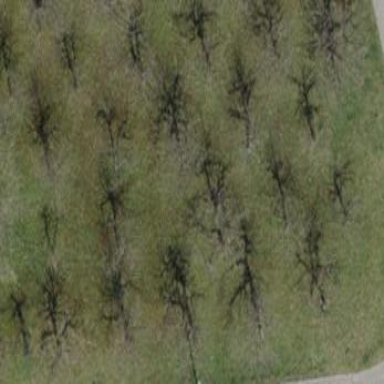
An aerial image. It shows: Orchard.